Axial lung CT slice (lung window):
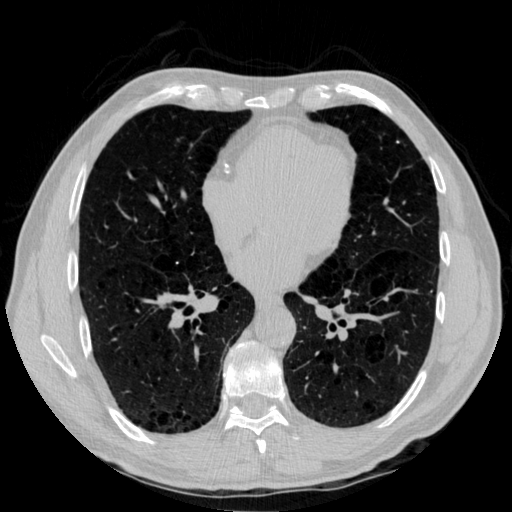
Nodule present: no